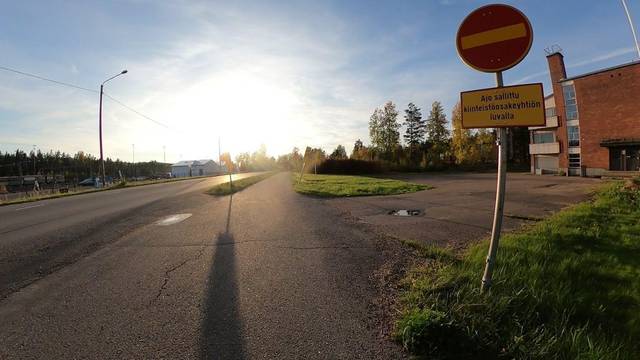
Region: Finland
Coordinates: 60.869, 26.747